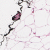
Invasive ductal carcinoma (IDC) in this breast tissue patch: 0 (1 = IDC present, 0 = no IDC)